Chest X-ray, PA view. Patient: 62 years old, sex M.
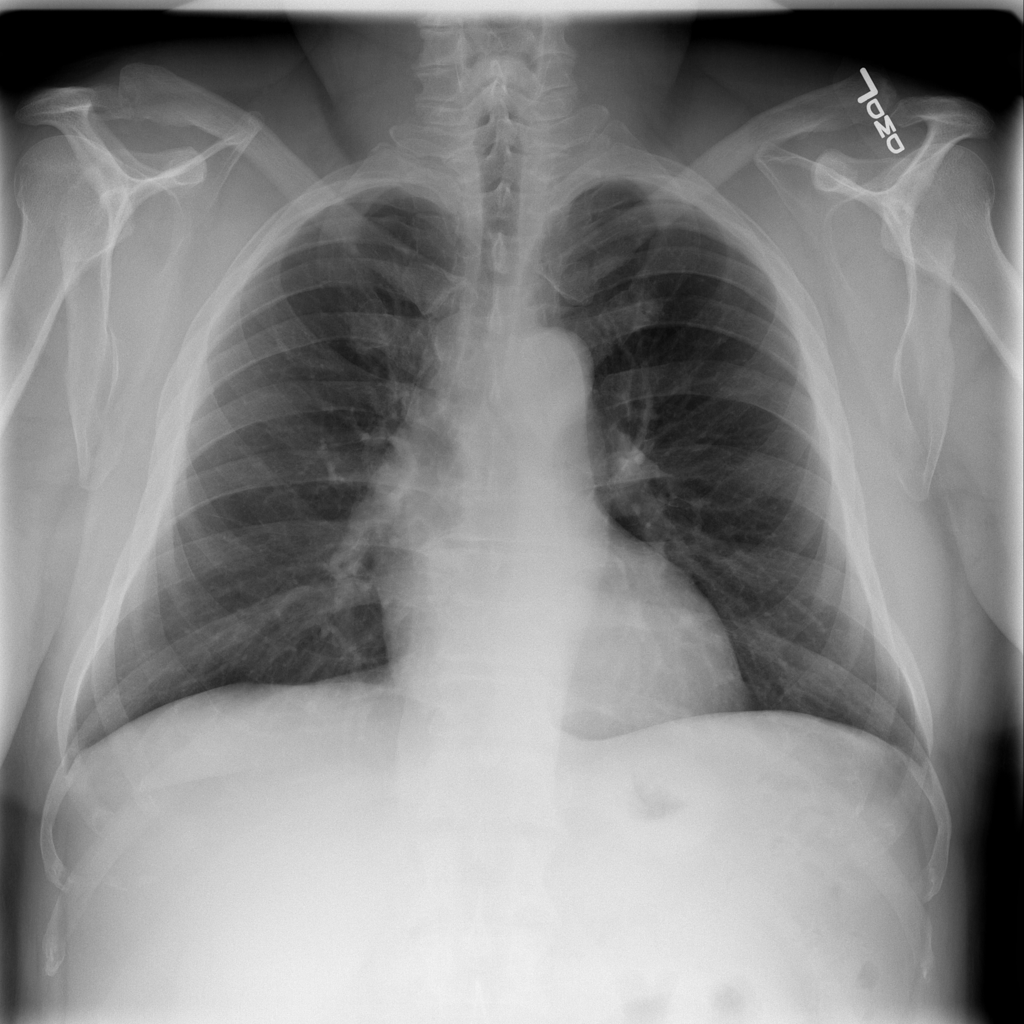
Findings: Infiltration